This time-domain trace was recorded on a rotor test rig. Based on the visible evidence, which rotor condition applies: normal, misalignment, unbalance, looseness?
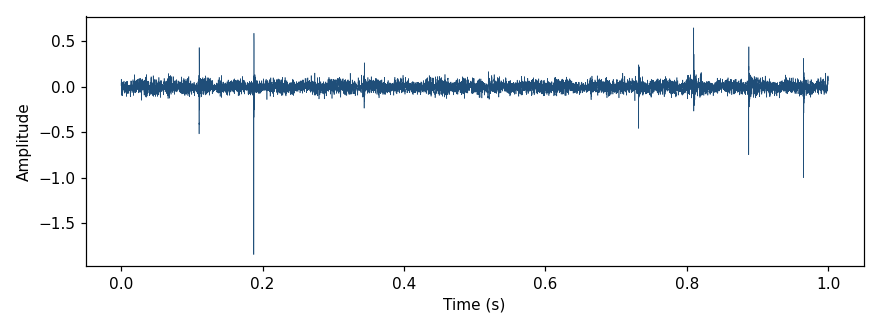
Answer: unbalance